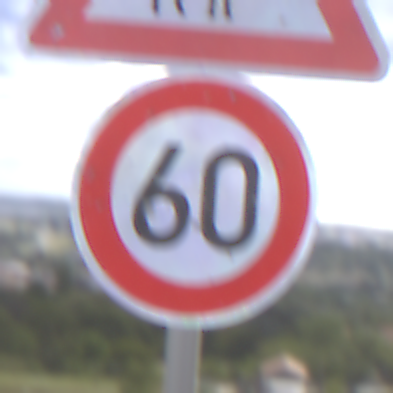
Verkehrszeichen: Geschwindigkeit60
Zusatzzeichen oben: ViehtriebLinks
Umgebung: Outdoor, Suburban
Tageszeit: MorningAfternoon
Wetter: PartlyCloudy
Licht: Natural
Jahreszeit: NotSpecified
Kontrast: LowContrast